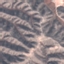
Land use / land cover class: HerbaceousVegetation